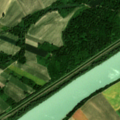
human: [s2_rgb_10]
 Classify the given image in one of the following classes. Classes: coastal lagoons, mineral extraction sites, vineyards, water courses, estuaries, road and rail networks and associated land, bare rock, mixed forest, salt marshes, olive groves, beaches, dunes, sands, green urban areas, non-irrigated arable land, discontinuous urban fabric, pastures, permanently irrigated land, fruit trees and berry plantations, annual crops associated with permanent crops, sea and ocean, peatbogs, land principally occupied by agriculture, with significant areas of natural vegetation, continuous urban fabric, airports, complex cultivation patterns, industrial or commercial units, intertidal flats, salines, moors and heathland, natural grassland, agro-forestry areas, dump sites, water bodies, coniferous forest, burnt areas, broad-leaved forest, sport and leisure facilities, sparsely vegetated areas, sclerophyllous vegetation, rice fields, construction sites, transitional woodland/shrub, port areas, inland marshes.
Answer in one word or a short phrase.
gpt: discontinuous urban fabric, non-irrigated arable land, broad-leaved forest, water courses